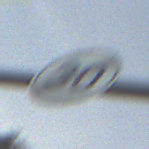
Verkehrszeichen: EndeGeschwindigkeit30
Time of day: SunriseSunset
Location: Outdoor (Nature)
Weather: PartlyCloudy
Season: NotSpecified
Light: Natural